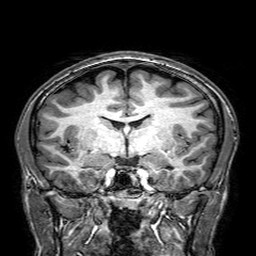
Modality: T1w
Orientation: sagittal
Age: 18
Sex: male
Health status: healthy
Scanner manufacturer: philips
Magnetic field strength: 3 T